Question:
I have created a Dynamic UI using layout param in Java and I want to change two text view value when clicking on image view.
'''
public class Sorting_Activity extends AppCompatActivity {
LinearLayout Sorting_Linear;
private final Context mContext = Sorting_Activity.this;
String[] outletname = {"kevan", "parth", "keyur", "k", "a"};
Button submit;
LinearLayout.LayoutParams nametxt = new LinearLayout.LayoutParams(0, 160, 3);
LinearLayout.LayoutParams imagebtnup = new LinearLayout.LayoutParams(160, 0, 2);
LinearLayout.LayoutParams imagebtndown = new LinearLayout.LayoutParams(160, 0, 2);
LinearLayout.LayoutParams linearlayout = new LinearLayout.LayoutParams(0, 160, 1);
@Override
protected void onCreate(Bundle savedInstanceState) {
super.onCreate(savedInstanceState);
setContentView(R.layout.activity_sorting_);
//==========================================================
// Dynamic Designing Code
//==========================================================
nametxt.setMargins(4, 6, 0, 0);
imagebtnup.setMargins(4, 6, 0, 0);
imagebtndown.setMargins(4, 6, 0, 0);
linearlayout.setMargins(4, 6, 0, 0);
Sorting_Linear = (LinearLayout) findViewById(R.id.Sorting_Linear);
submit = (Button) findViewById(R.id.submit);
LinearLayout[] llRow = new LinearLayout[5];
final TextView[] outletnametxt = new TextView[5];
final ImageView[] imageButtonup = new ImageView[5];
final ImageView[] imageButtondown = new ImageView[5];
final LinearLayout[] Linearlayout = new LinearLayout[5];
for (int i = 0; i < 5; i++) {
llRow[i] = new LinearLayout(mContext);
LinearLayout.LayoutParams paramsllRow = new LinearLayout.LayoutParams(LinearLayout.LayoutParams.MATCH_PARENT, LinearLayout.LayoutParams.WRAP_CONTENT);
paramsllRow.setMargins(0, 2, 0, 0);
llRow[i].setLayoutParams(paramsllRow);
llRow[i].setOrientation(LinearLayout.HORIZONTAL);
outletnametxt[i] = new TextView(mContext);
outletnametxt[i].setLayoutParams(nametxt);
outletnametxt[i].setText(outletname[i]);
outletnametxt[i].setTextAlignment(View.TEXT_ALIGNMENT_CENTER);
outletnametxt[i].setTextSize(20);
outletnametxt[i].setGravity(Gravity.CENTER);
outletnametxt[i].setBackgroundColor(mContext.getResources().getColor(android.R.color.white));
llRow[i].addView(outletnametxt[i]);
imageButtonup[i] = new ImageView(mContext);
imageButtonup[i].setLayoutParams(imagebtnup);
imageButtonup[i].setImageResource(R.drawable.arrowup);
imageButtondown[i] = new ImageView(mContext);
imageButtondown[i].setLayoutParams(imagebtndown);
imageButtondown[i].setImageResource(R.drawable.arrowdown);
Linearlayout[i] = new LinearLayout(mContext);
Linearlayout[i].setLayoutParams(linearlayout);
Linearlayout[i].setTextAlignment(View.TEXT_ALIGNMENT_CENTER);
Linearlayout[i].setBackgroundColor(mContext.getResources().getColor(android.R.color.white));
Linearlayout[i].setOrientation(LinearLayout.VERTICAL);
Linearlayout[i].addView(imageButtonup[i]);
Linearlayout[i].addView(imageButtondown[i]);
llRow[i].addView(Linearlayout[i]);
Sorting_Linear.addView(llRow[i]);
}
}
}
'''
Here is a full code of designing and I want to change the value of textview when clicking on 'imageButtondown' and 'imagebuttonup'.
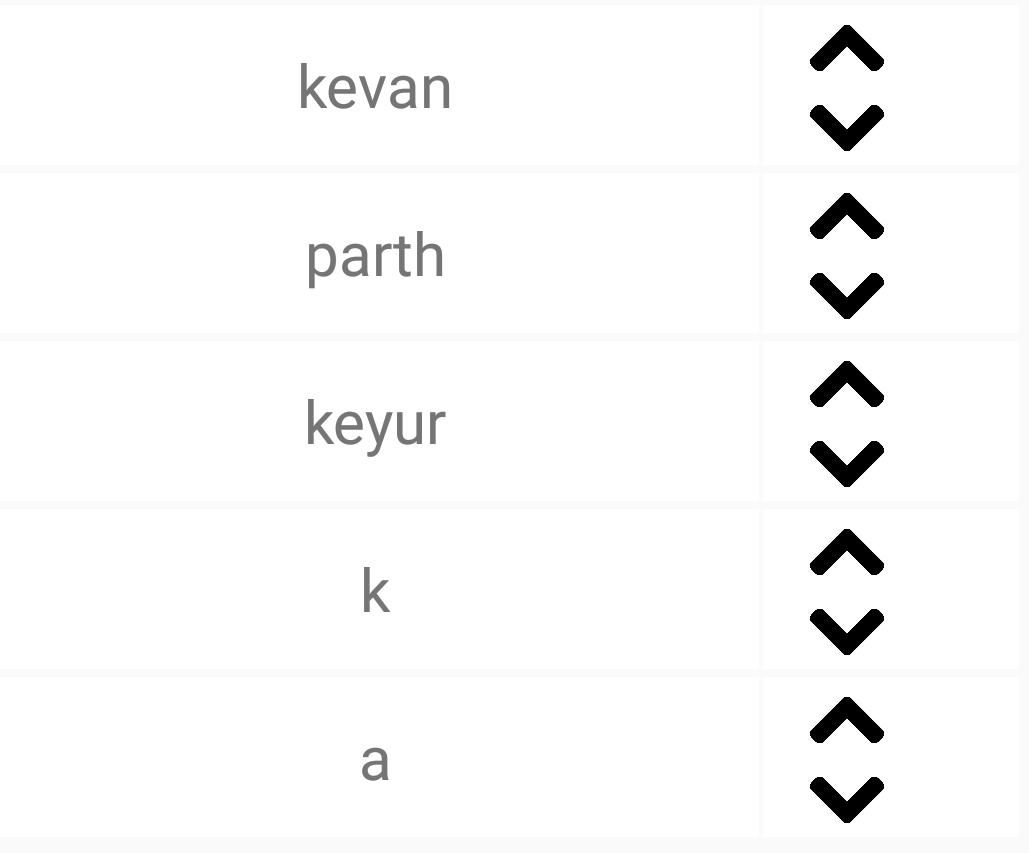
Answer: Put the following code at the end of 'for' loop
'''
final int itr = i;
imageButtonup[i].setOnClickListener(new View.OnClickListener() {
@Override
public void onClick(View view) {
int index = itr < outletnametxt.length ? itr+1 : itr;
String val = outletnametxt[index].getText().toString();//index of text value to get value from
outletnametxt[index].setText(outletnametxt[itr].getText().toString());
outletnametxt[itr].setText(val);
}
});
imageButtondown[i].setOnClickListener(new View.OnClickListener() {
@Override
public void onClick(View view) {
int index = itr > 0 ? itr-1 : itr;
String val = outletnametxt[index].getText().toString();
outletnametxt[index].setText(outletnametxt[itr].getText().toString());
outletnametxt[itr].setText(val);
}
});
'''